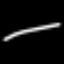
Label: line